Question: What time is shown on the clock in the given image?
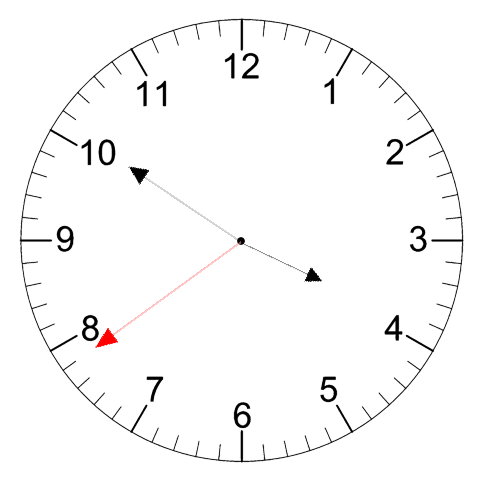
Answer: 03:50:39